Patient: sex M, age 69
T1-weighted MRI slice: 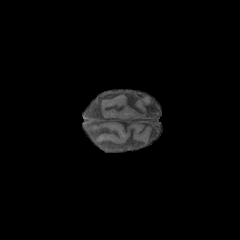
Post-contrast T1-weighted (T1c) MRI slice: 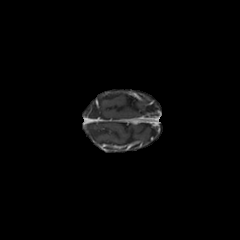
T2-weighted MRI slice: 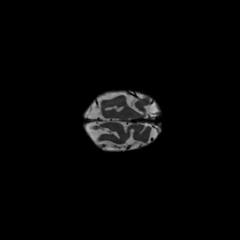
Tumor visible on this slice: no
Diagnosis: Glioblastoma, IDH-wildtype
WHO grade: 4